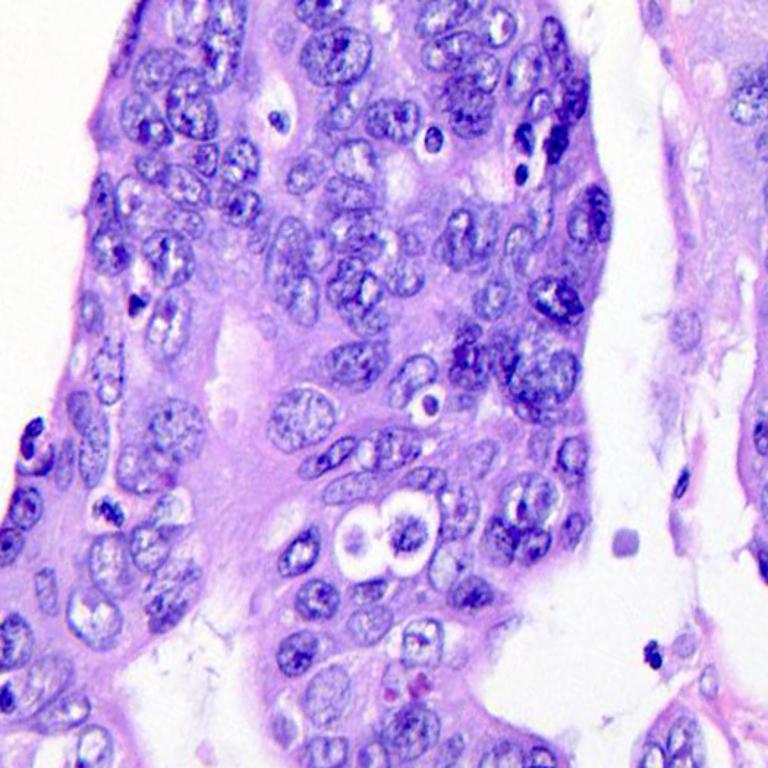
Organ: colon
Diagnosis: adenocarcinomas